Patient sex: M
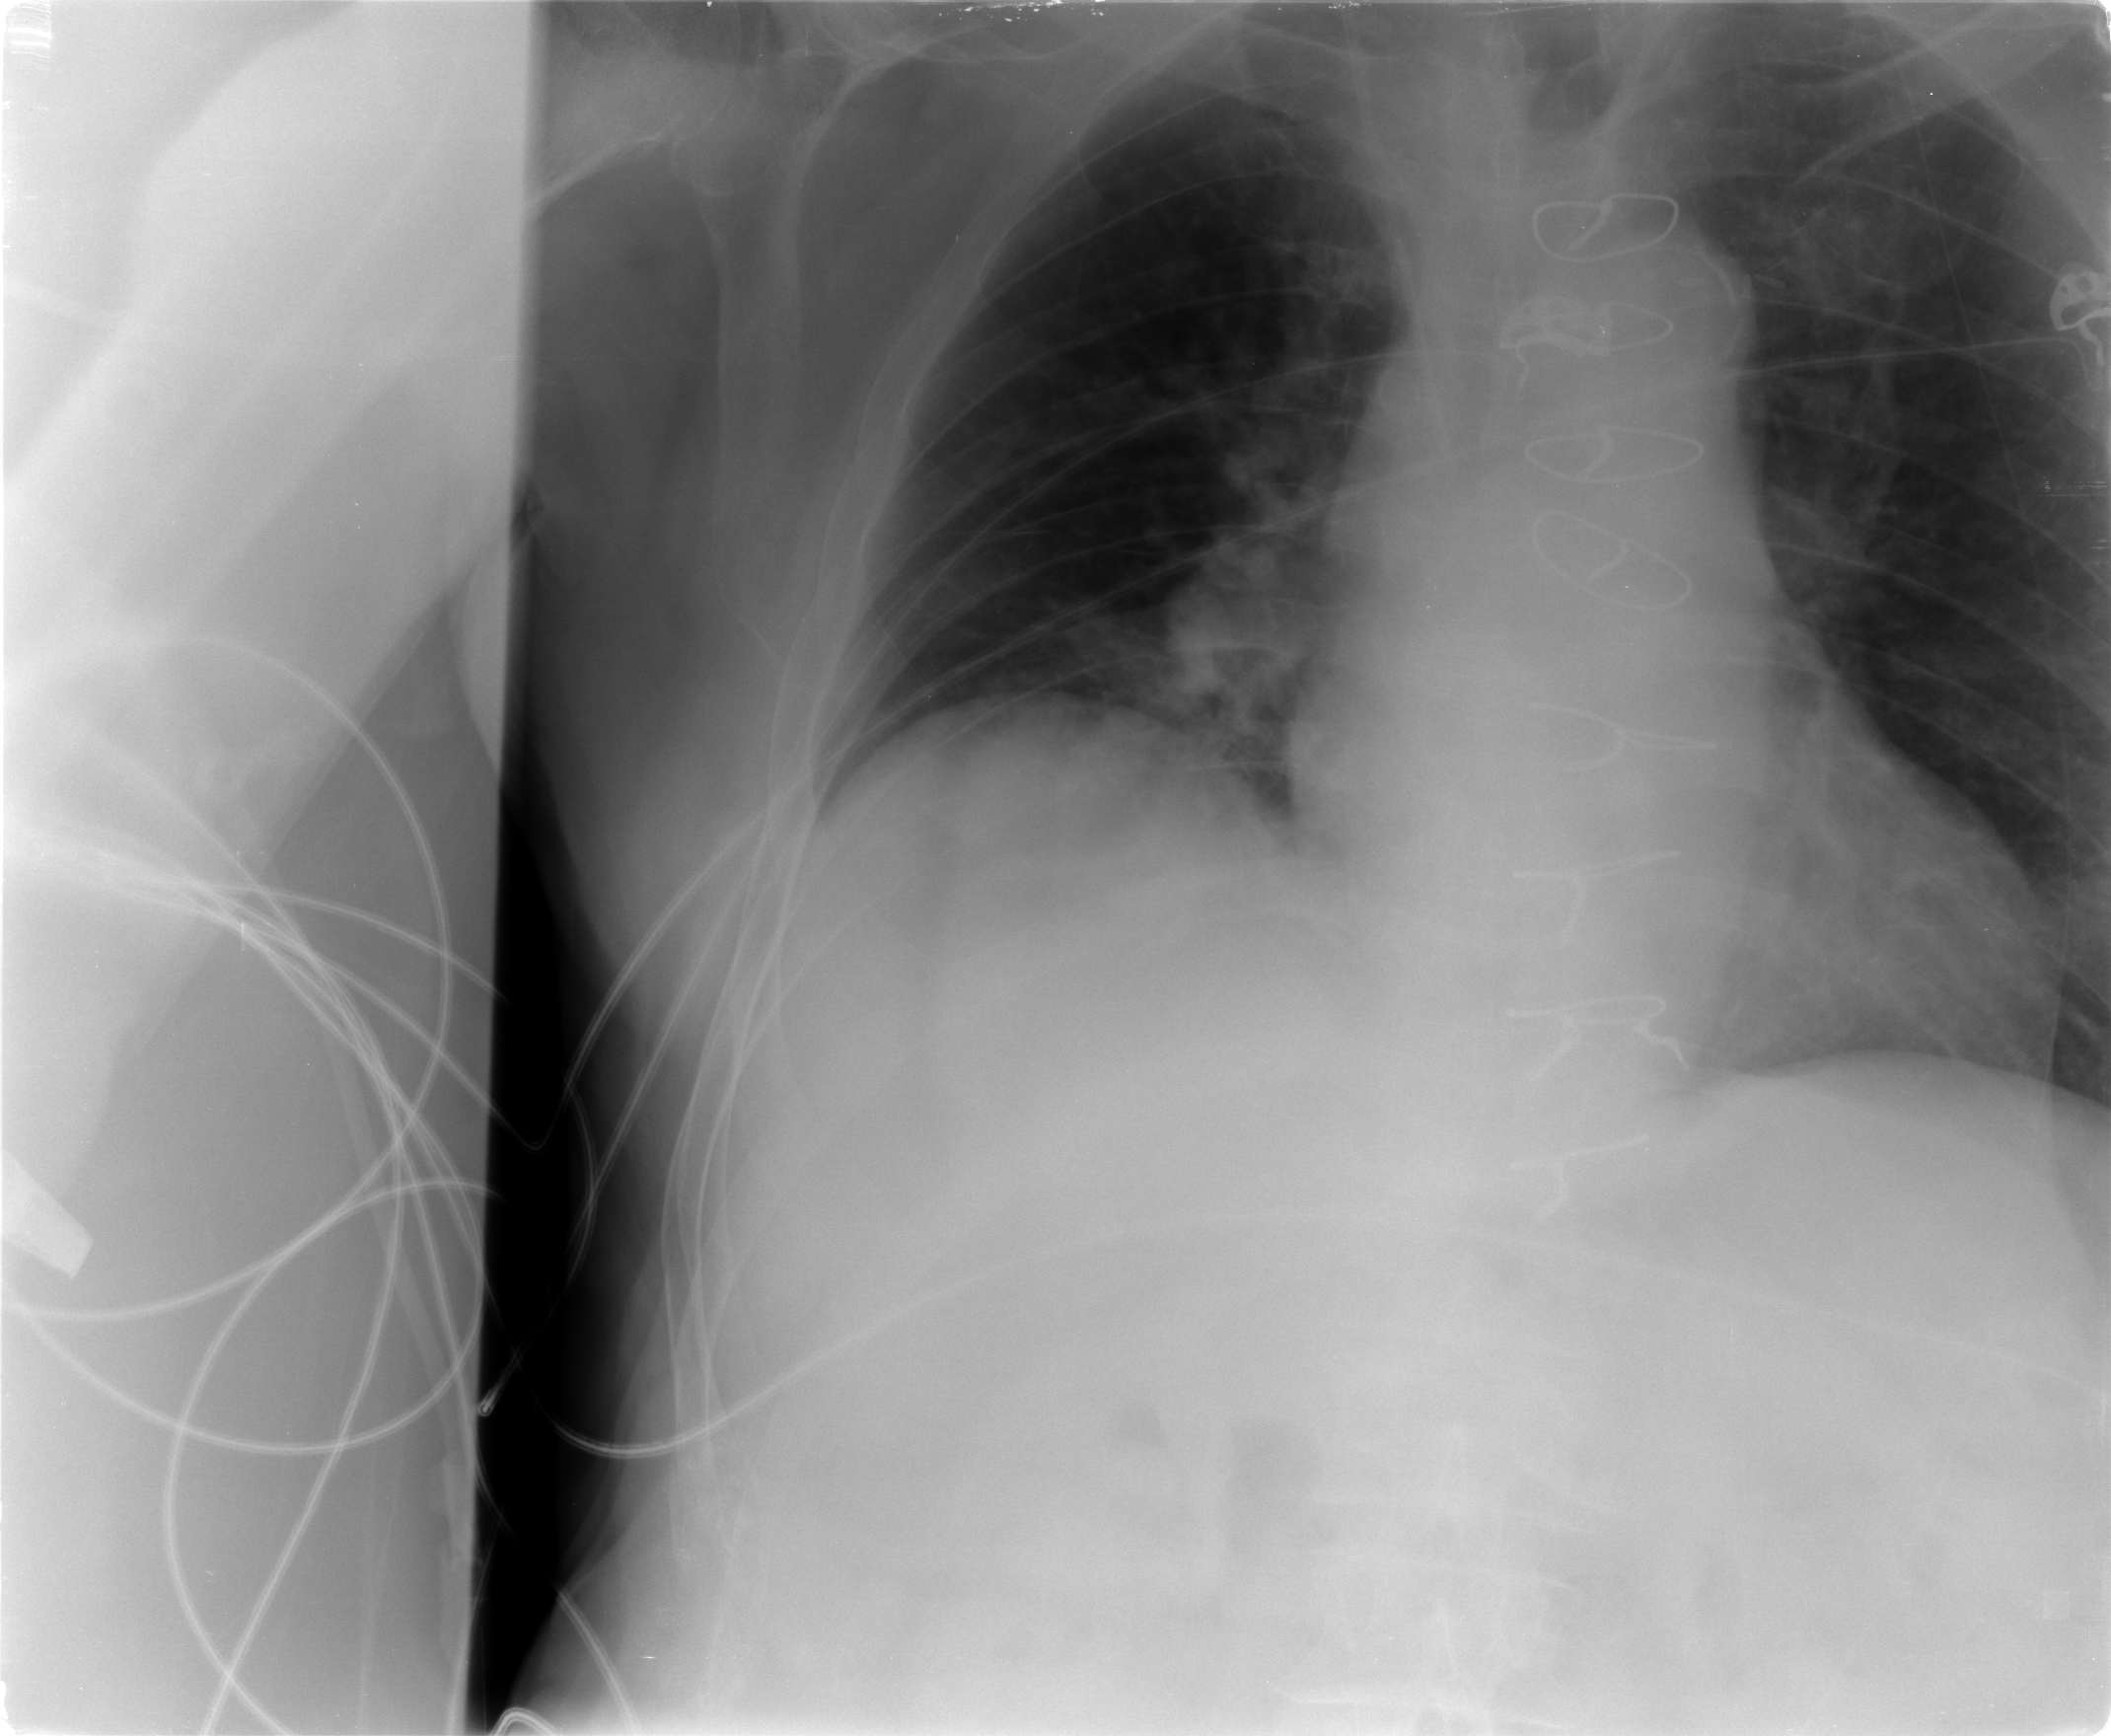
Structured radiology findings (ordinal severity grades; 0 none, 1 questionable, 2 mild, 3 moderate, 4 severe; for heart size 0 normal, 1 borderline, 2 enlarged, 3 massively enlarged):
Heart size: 0
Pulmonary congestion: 2
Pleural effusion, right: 0
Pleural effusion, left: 0
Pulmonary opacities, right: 0
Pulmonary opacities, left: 0
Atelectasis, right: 2
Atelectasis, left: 2